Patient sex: M
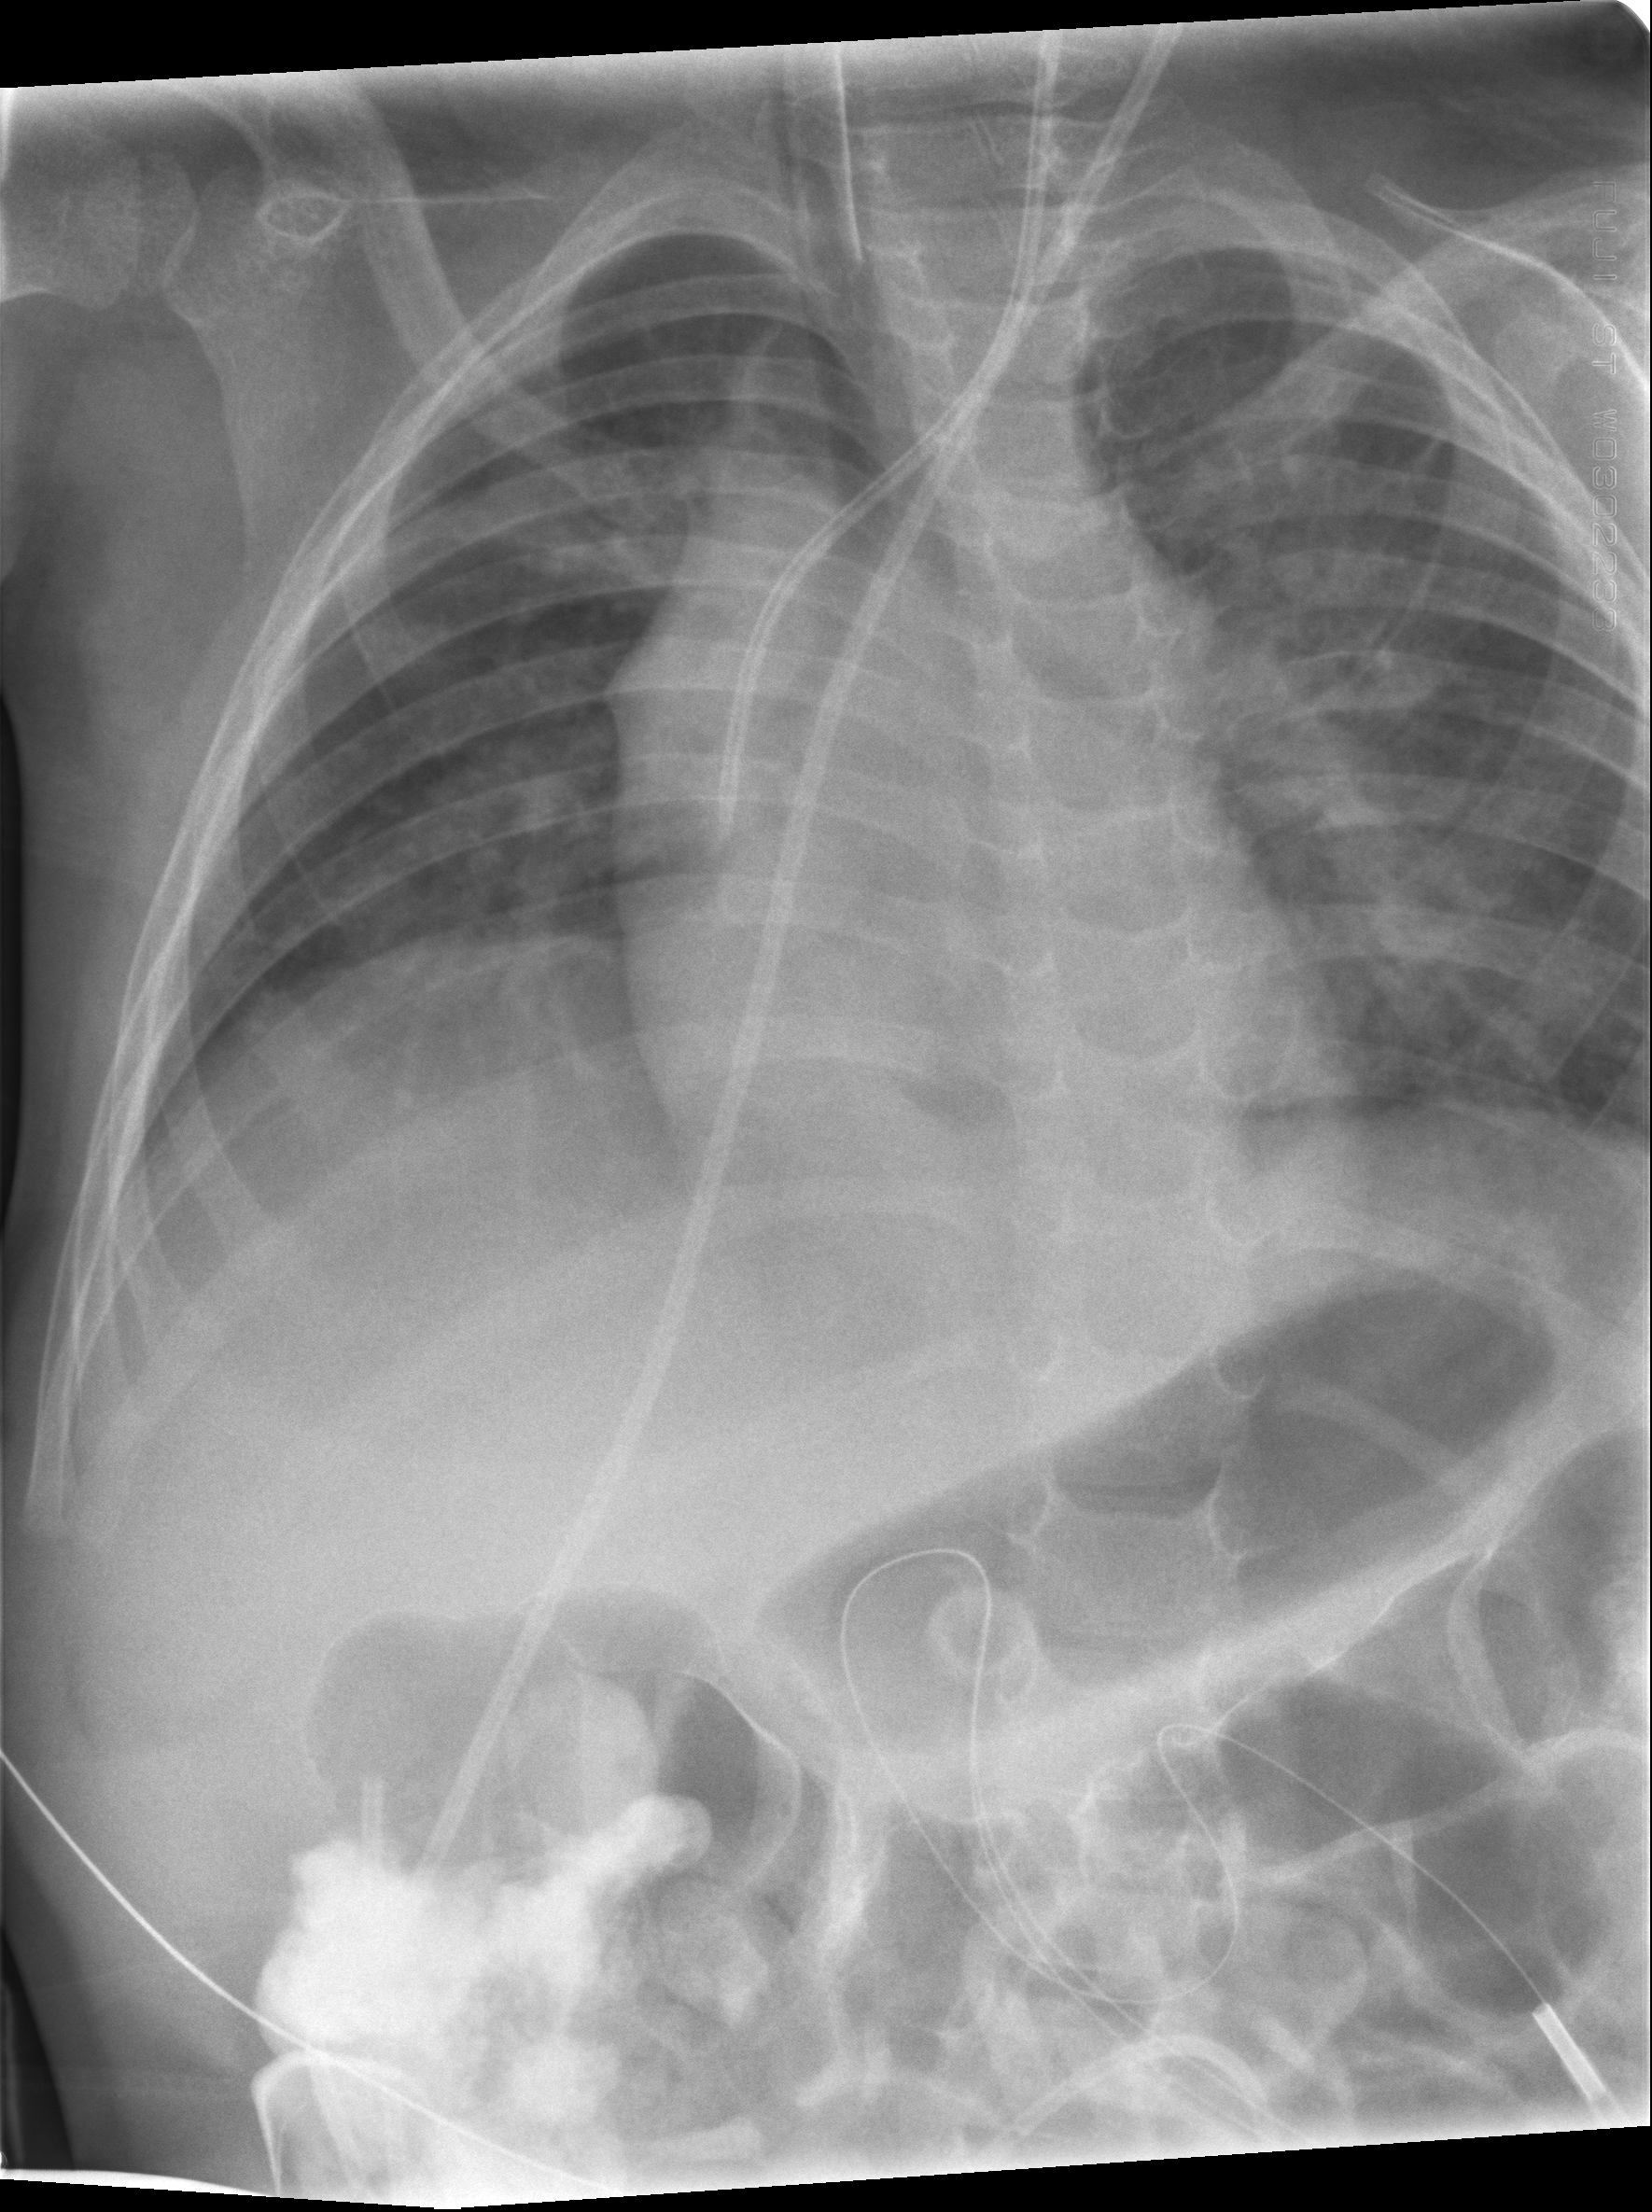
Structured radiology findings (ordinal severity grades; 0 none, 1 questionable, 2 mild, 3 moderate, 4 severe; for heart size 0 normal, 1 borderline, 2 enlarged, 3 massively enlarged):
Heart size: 0
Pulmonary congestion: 0
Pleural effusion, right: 1
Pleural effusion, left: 0
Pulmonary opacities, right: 0
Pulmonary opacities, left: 0
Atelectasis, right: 0
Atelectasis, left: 0